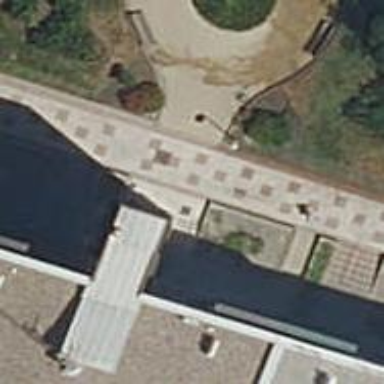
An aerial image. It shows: Paved footway.